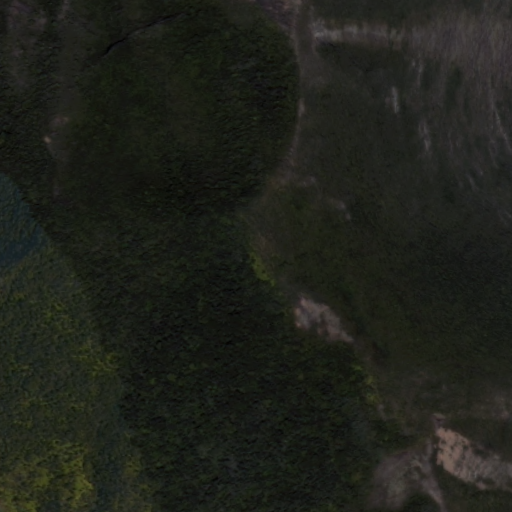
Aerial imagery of mountain in Hawaii named Līhau containing only unknown